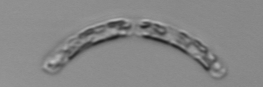
Label: Guinardia_striata